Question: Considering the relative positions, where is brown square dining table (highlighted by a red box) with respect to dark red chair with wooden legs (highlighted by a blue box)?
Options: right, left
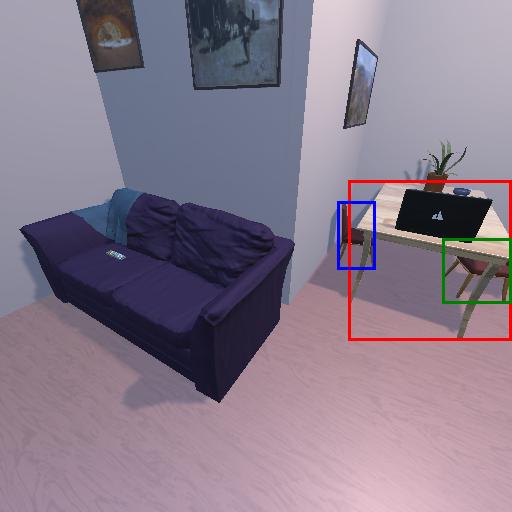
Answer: right